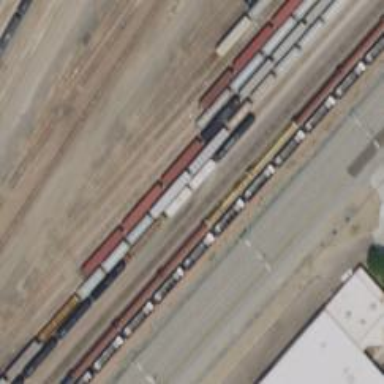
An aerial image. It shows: Railway siding for service.